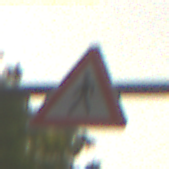
Verkehrszeichen: FussgaengerRechts
Umgebung: Outdoor, RoadRail
Tageszeit: SunriseSunset
Wetter: Clear
Licht: Natural
Jahreszeit: NotSpecified
Kontrast: LowContrast